高一 · 立体几何学
如图, 四棱雉 $S-A B C D$ 的底面为正方形, $S D \perp$ 底面 $A B C D$, 则下列结论中不正确的是（ ）

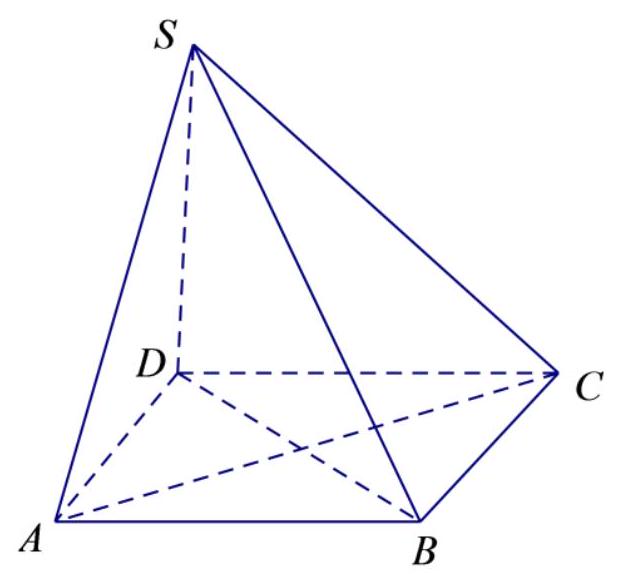
$A C \perp S B$
B. $A D \perp S C$
C. 平面 $S A C \perp$ 平面 $S B D$
D. $B D \perp S A$
答案: D
解析: 【分析】

由底面正方形及 $S D \perp$ 底面 $A B C D$, 确定线线间的垂直关系, 判断各个结论的正确性.

【详解】

$S D \perp$ 底面 $A B C D, S B$ 在平面 $A B C D$ 的射影 $A C$ 与 $B D$ 垂直, 则 $S B \perp B D, A$ 正确;

$S C$ 在平面 $A B C D$ 的射影 $D C$ 与 $A D$ 垂直, 则 $S C \perp A D, B$ 正确;

利用上述垂直可得 $A C \perp$ 平面 $S B D$, 从而有平面 $S A C \perp$ 平面 $S B D, C$ 正确;

若 $B D \perp S A$, 则 $B D$ 垂直 $S A$ 在平面 $A B C D$ 内的射影 $D A$, 这是不可能的, $\mathrm{D}$ 错误.

故选: D.

【点睛】

本题考查空间的线线的垂直与面面垂直的判断, 掌握三垂线定理及其逆定理是解题基础.